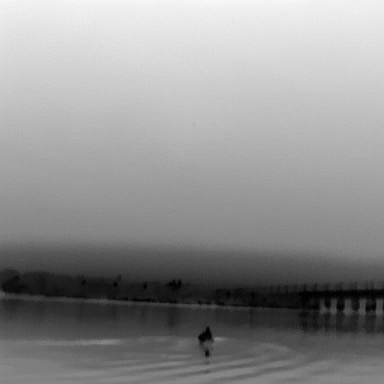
There is a canoe in the infrared image.